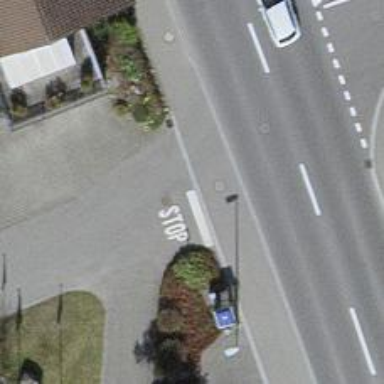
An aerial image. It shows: Stop road.